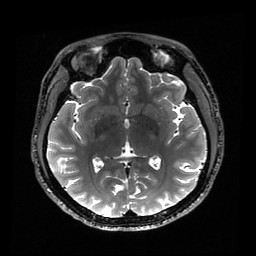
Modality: T2w
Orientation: sagittal